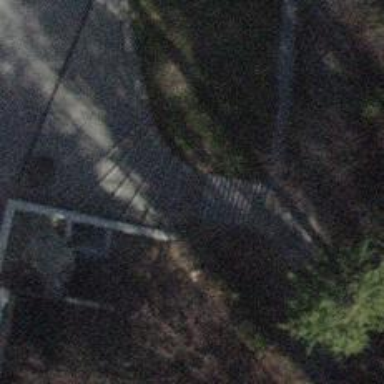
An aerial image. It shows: Set of concrete steps.